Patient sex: M
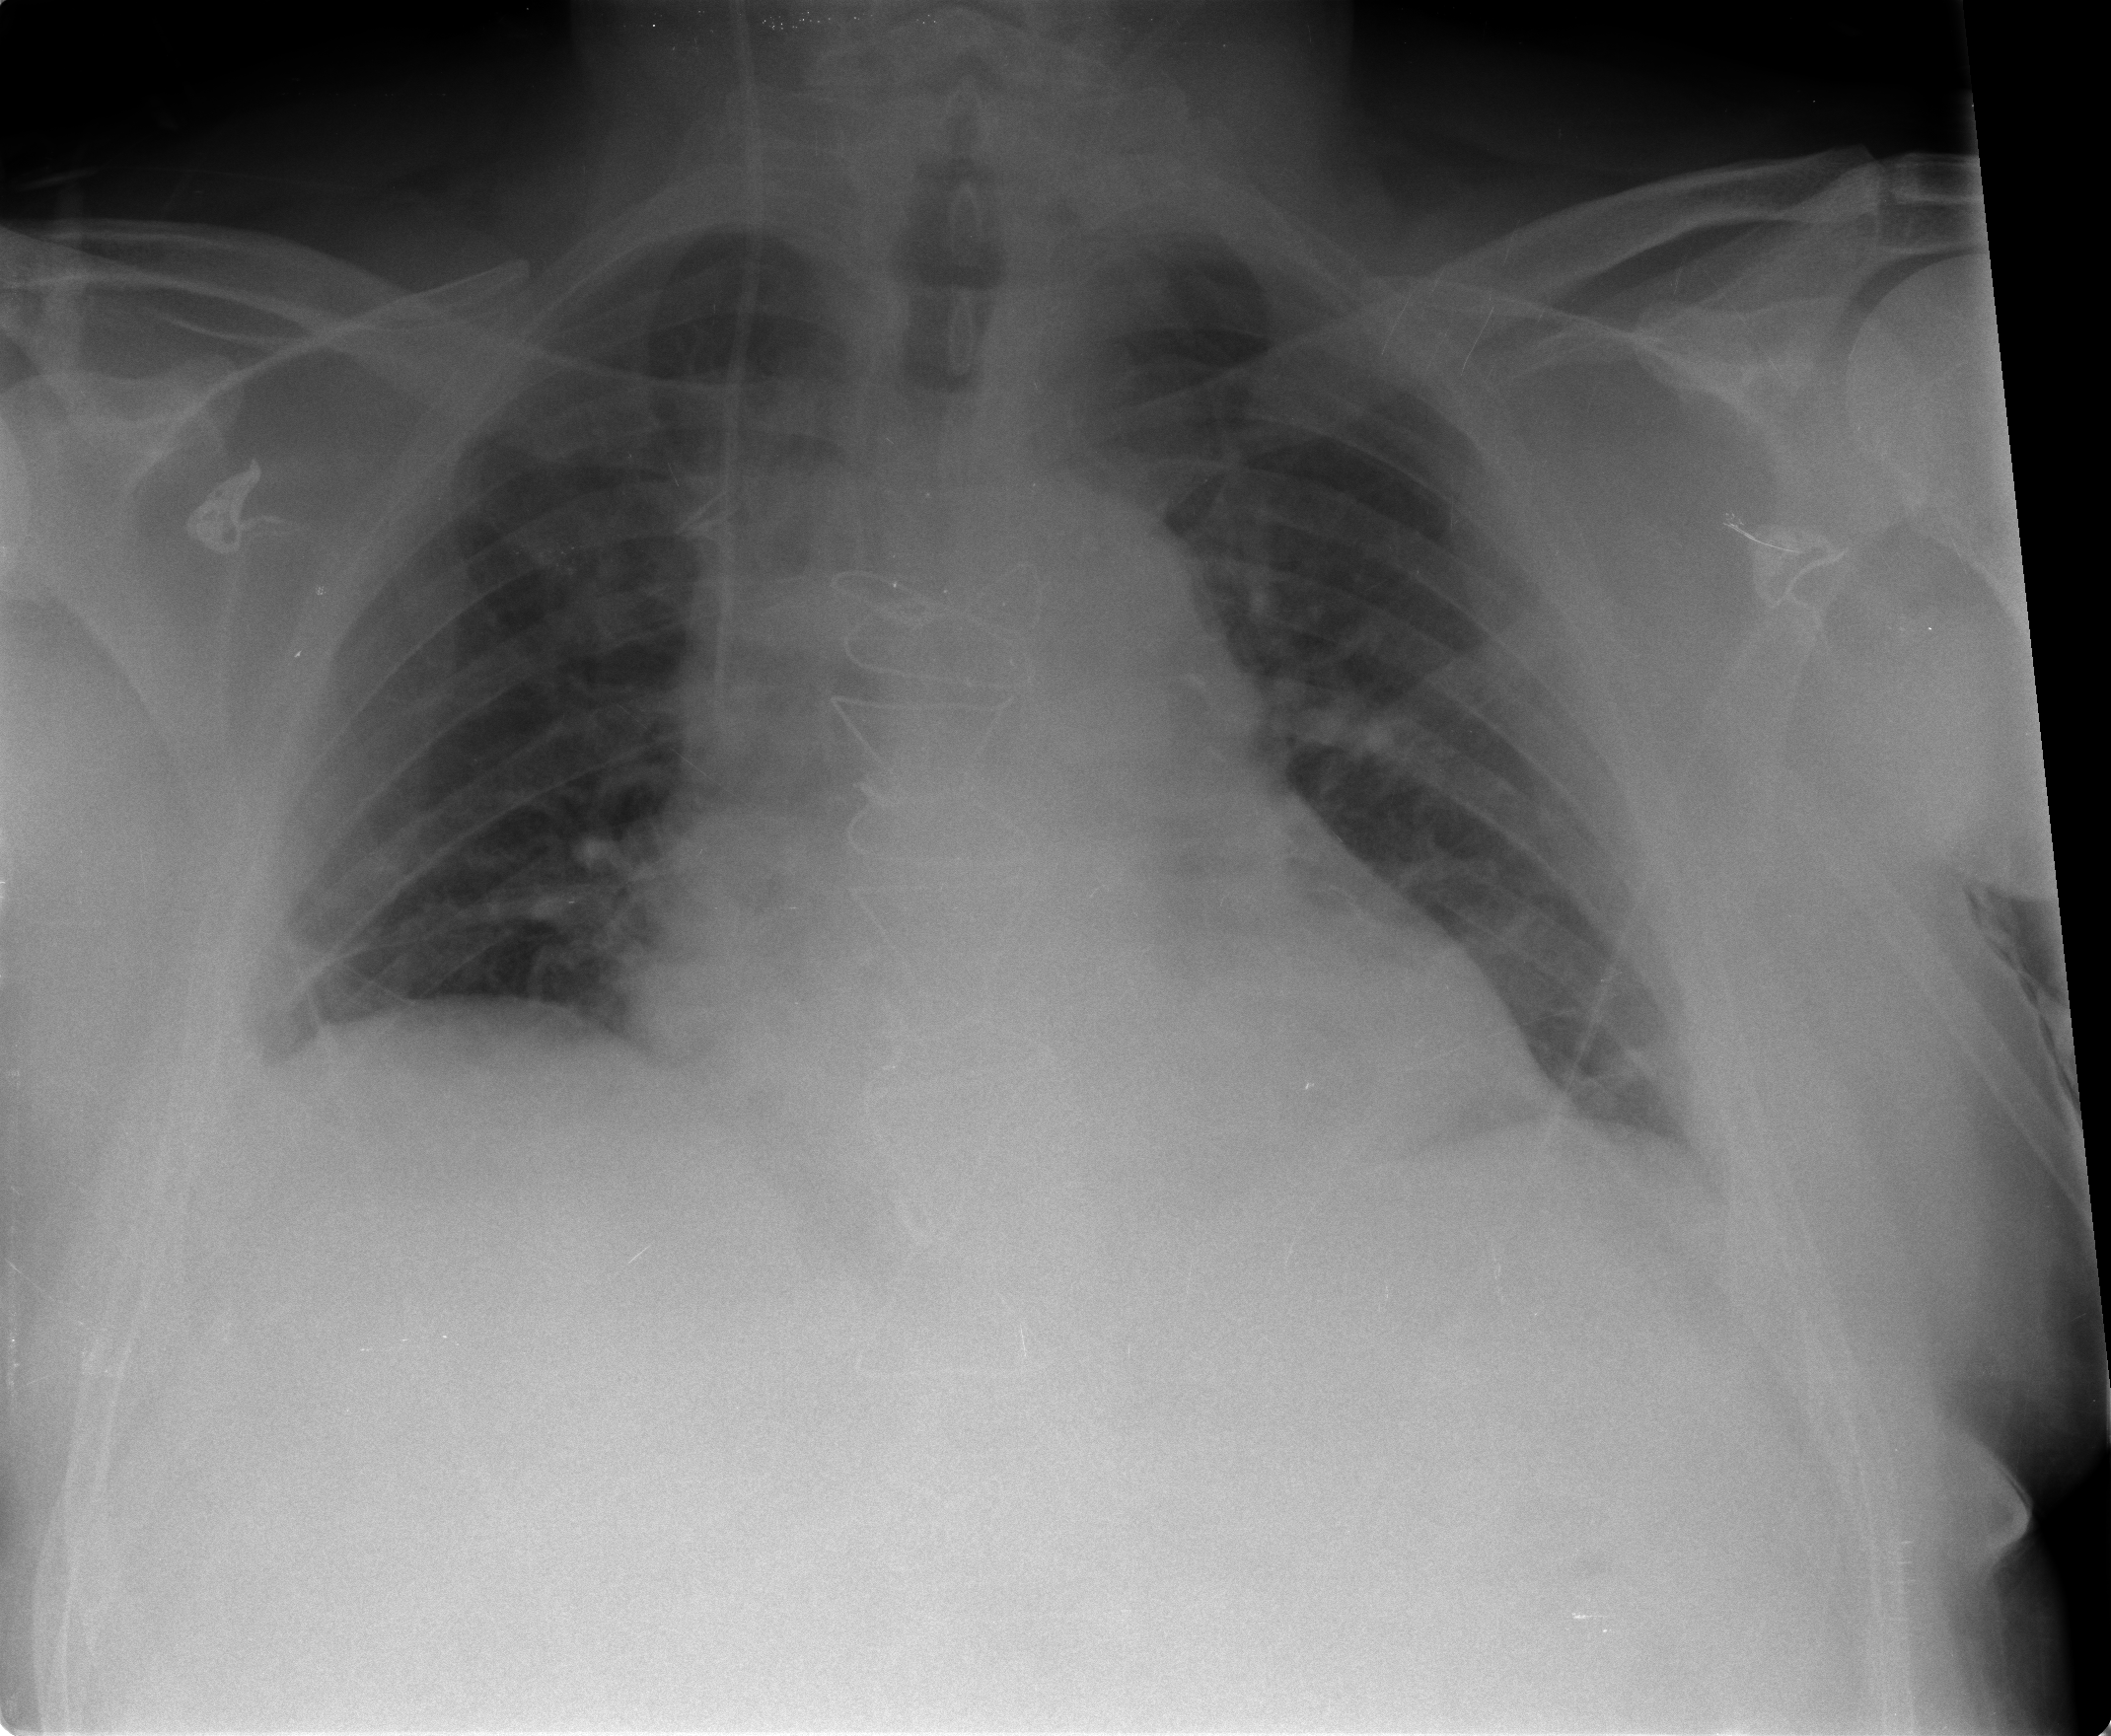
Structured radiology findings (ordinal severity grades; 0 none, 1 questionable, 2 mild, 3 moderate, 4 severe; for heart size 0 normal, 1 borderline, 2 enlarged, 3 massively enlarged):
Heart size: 2
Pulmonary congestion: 1
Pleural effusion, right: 0
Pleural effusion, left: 0
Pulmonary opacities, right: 0
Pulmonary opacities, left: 0
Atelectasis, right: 1
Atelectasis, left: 1